Interaction volume radius: 10 \u00c5
Interaction volume height: 20 \u00c5
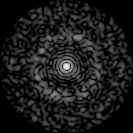
Disorder parameter: 0.8301